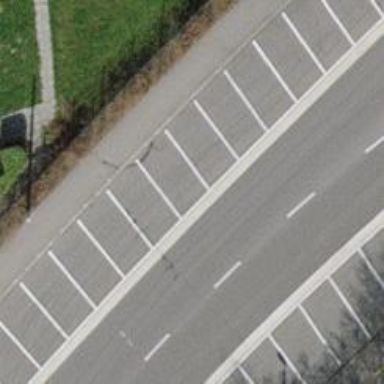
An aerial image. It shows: Street-side parking area.